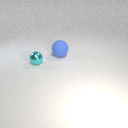
small cyan metal sphere to the left of large blue rubber sphere